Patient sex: M
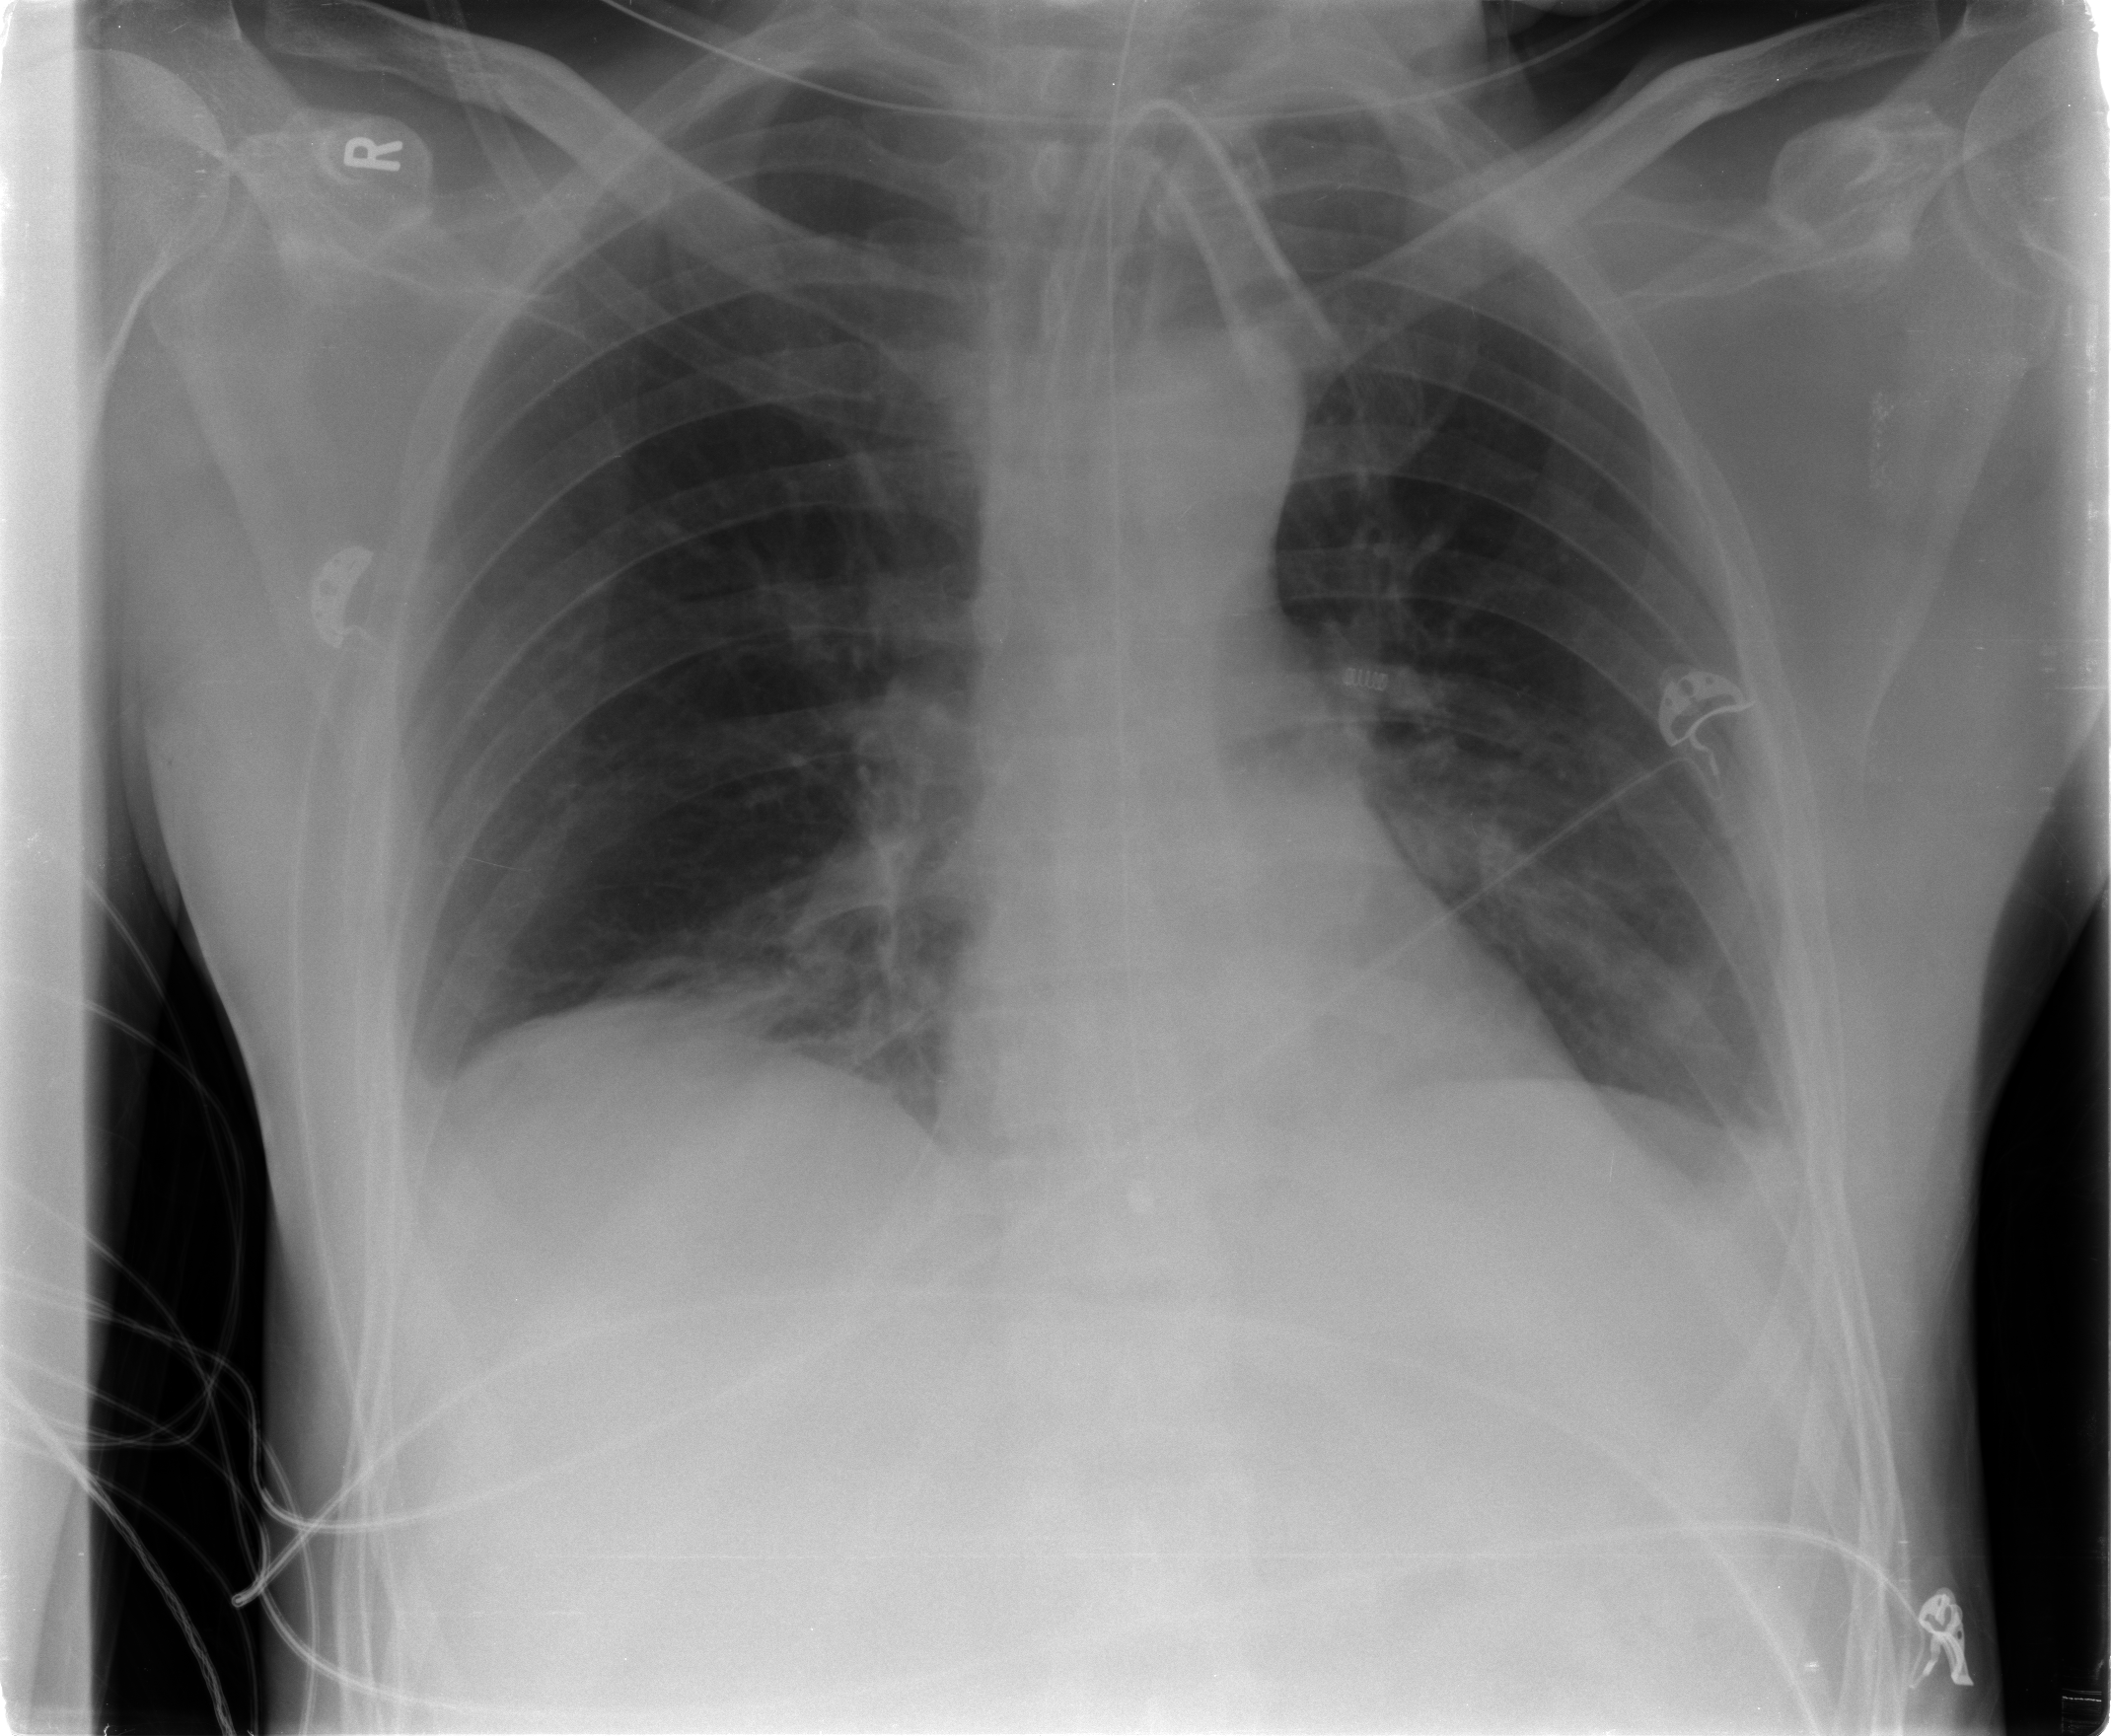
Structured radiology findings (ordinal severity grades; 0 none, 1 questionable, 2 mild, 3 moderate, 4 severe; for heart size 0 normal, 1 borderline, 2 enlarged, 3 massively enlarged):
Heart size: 0
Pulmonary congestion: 0
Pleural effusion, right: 1
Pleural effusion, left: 1
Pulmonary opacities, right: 2
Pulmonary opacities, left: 2
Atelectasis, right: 2
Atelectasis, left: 2